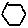
Label: hexagon